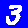
Digit: 3